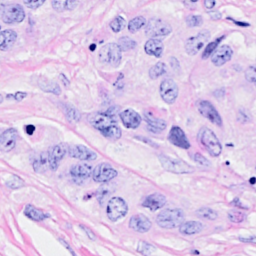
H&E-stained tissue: Breast